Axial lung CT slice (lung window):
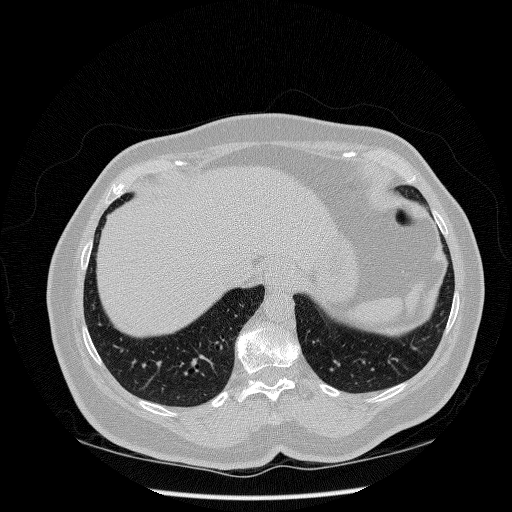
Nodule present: no